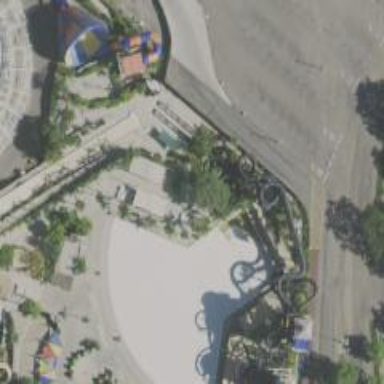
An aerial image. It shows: Water slide attraction.